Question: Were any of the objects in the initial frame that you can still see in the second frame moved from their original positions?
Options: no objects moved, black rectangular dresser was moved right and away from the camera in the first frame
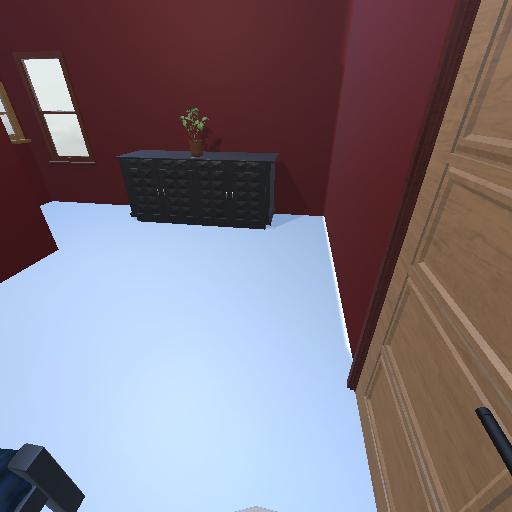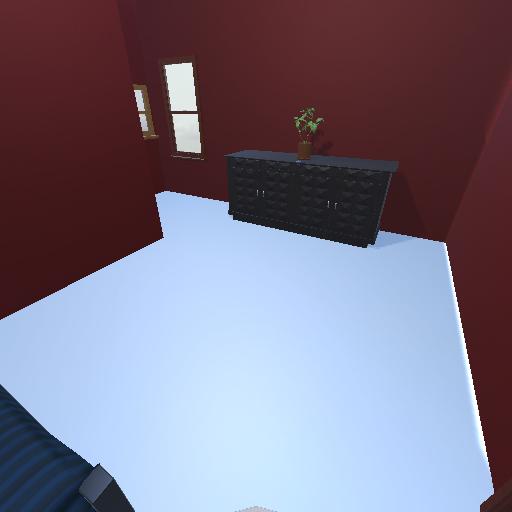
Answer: no objects moved